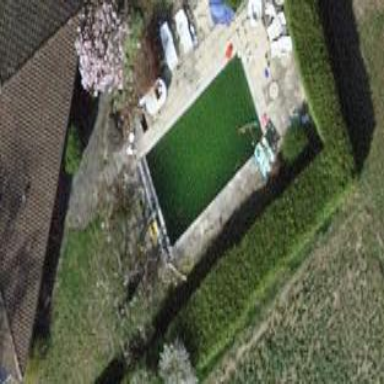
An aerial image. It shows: Swimming pool located in leisure land.